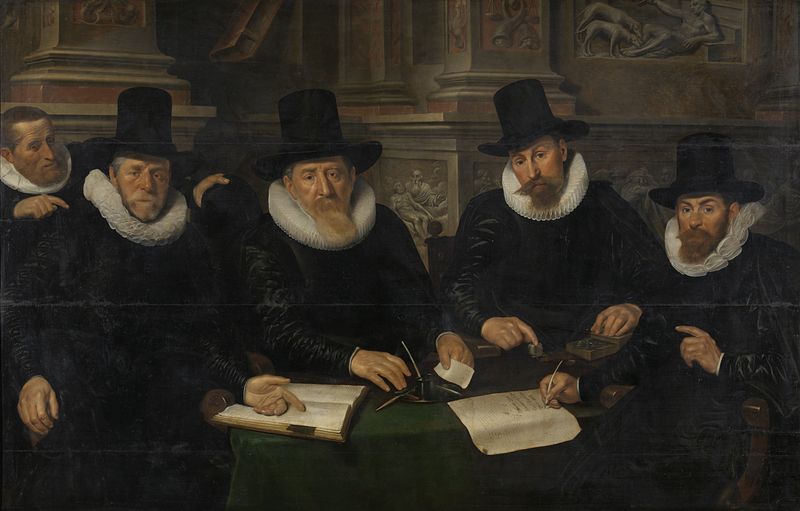
Titel: Vier regenten en de binnenvader van het leprozenhuis te Amsterdam
Künstler: Werner van den Valckert
Standort: Amsterdam
Institution: Rijksmuseum
Schlagwörter: feder, gruppe, hand, grün, sitzen, finger, hut, hüte, männer, nase, schwarz, tisch, alt, bart, bärte, falten, kragen, fünf, gelehrte, hände, portrait, blatt, papier, zeigen, unterschrift, buch, stempel, kasse, schreiben, siegel, hinweis, mühlstein, 5, gekehrte